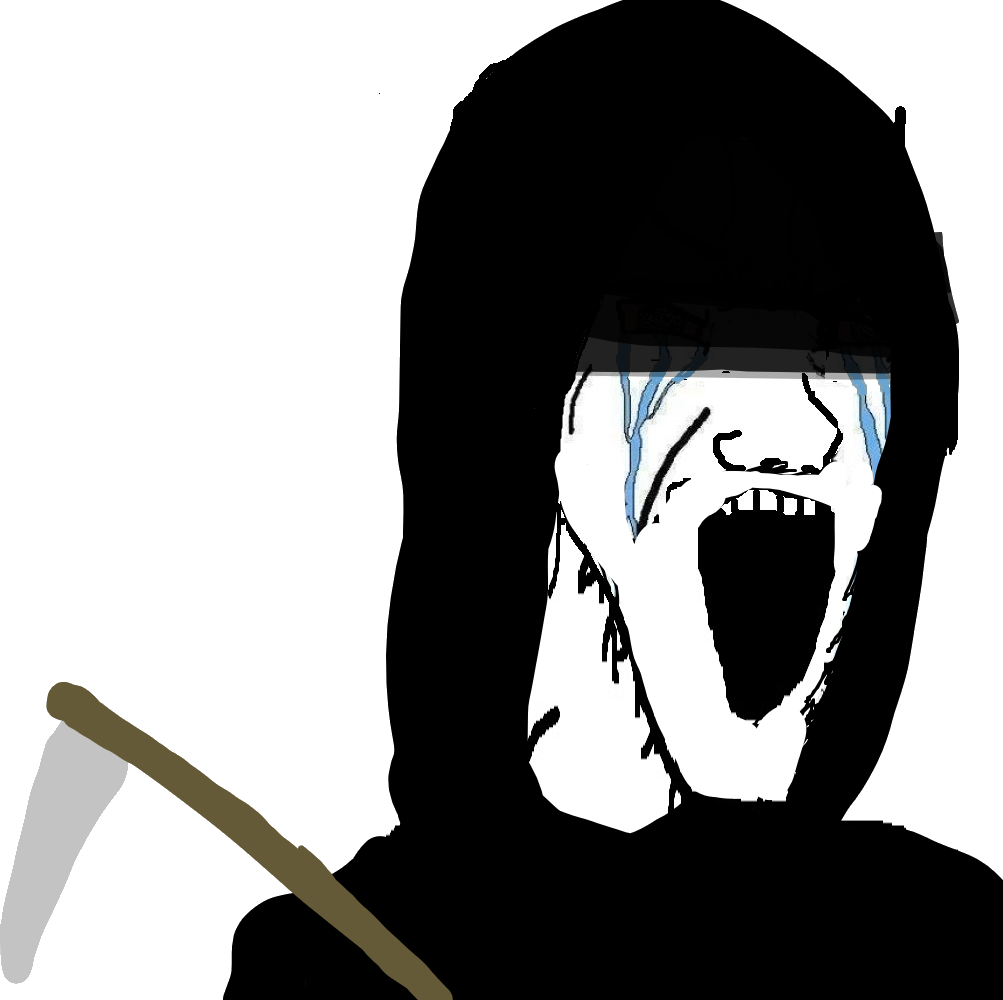
Label: 5_Soyjak